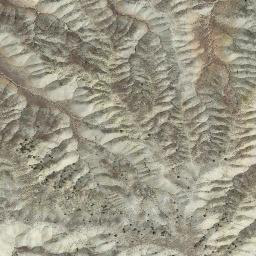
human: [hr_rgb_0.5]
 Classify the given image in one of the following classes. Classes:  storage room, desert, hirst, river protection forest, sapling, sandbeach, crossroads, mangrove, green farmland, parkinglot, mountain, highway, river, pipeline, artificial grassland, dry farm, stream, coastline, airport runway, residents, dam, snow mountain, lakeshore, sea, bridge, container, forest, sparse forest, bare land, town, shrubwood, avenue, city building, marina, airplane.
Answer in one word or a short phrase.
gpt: mountain